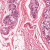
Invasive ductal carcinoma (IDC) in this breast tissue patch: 0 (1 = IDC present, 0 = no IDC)